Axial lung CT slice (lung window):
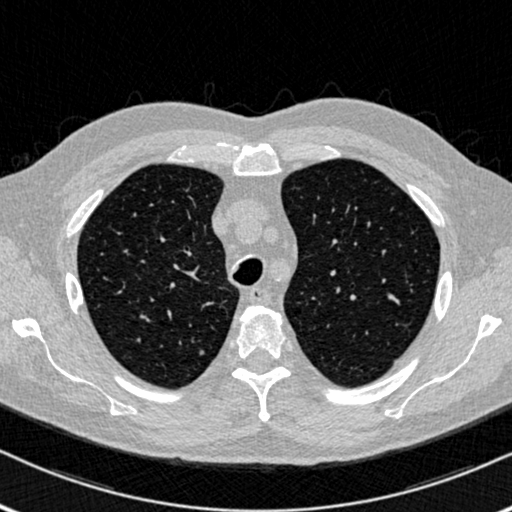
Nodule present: yes
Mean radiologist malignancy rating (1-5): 3